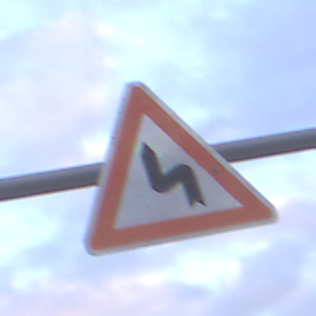
Verkehrszeichen: DoppelkurveZunaechstLinks
Umgebung: Outdoor, Nature
Tageszeit: SunriseSunset
Wetter: PartlyCloudy
Licht: Natural
Jahreszeit: NotSpecified
Kontrast: LowContrast